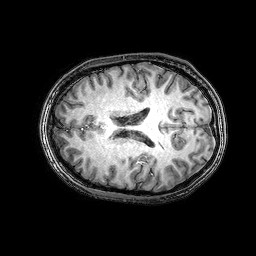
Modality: T1w
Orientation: axial
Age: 20
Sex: male
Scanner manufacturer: philips
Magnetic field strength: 3 T
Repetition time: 0.009 s
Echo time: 0.00351 s